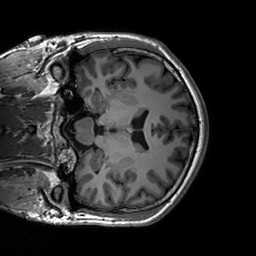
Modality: T1w
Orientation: coronal
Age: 31
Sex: male
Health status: healthy
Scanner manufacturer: siemens
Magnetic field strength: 3 T
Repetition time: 2.3 s
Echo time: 0.00236 s